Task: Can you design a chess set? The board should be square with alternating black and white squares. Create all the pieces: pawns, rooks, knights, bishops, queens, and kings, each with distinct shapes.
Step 1681:
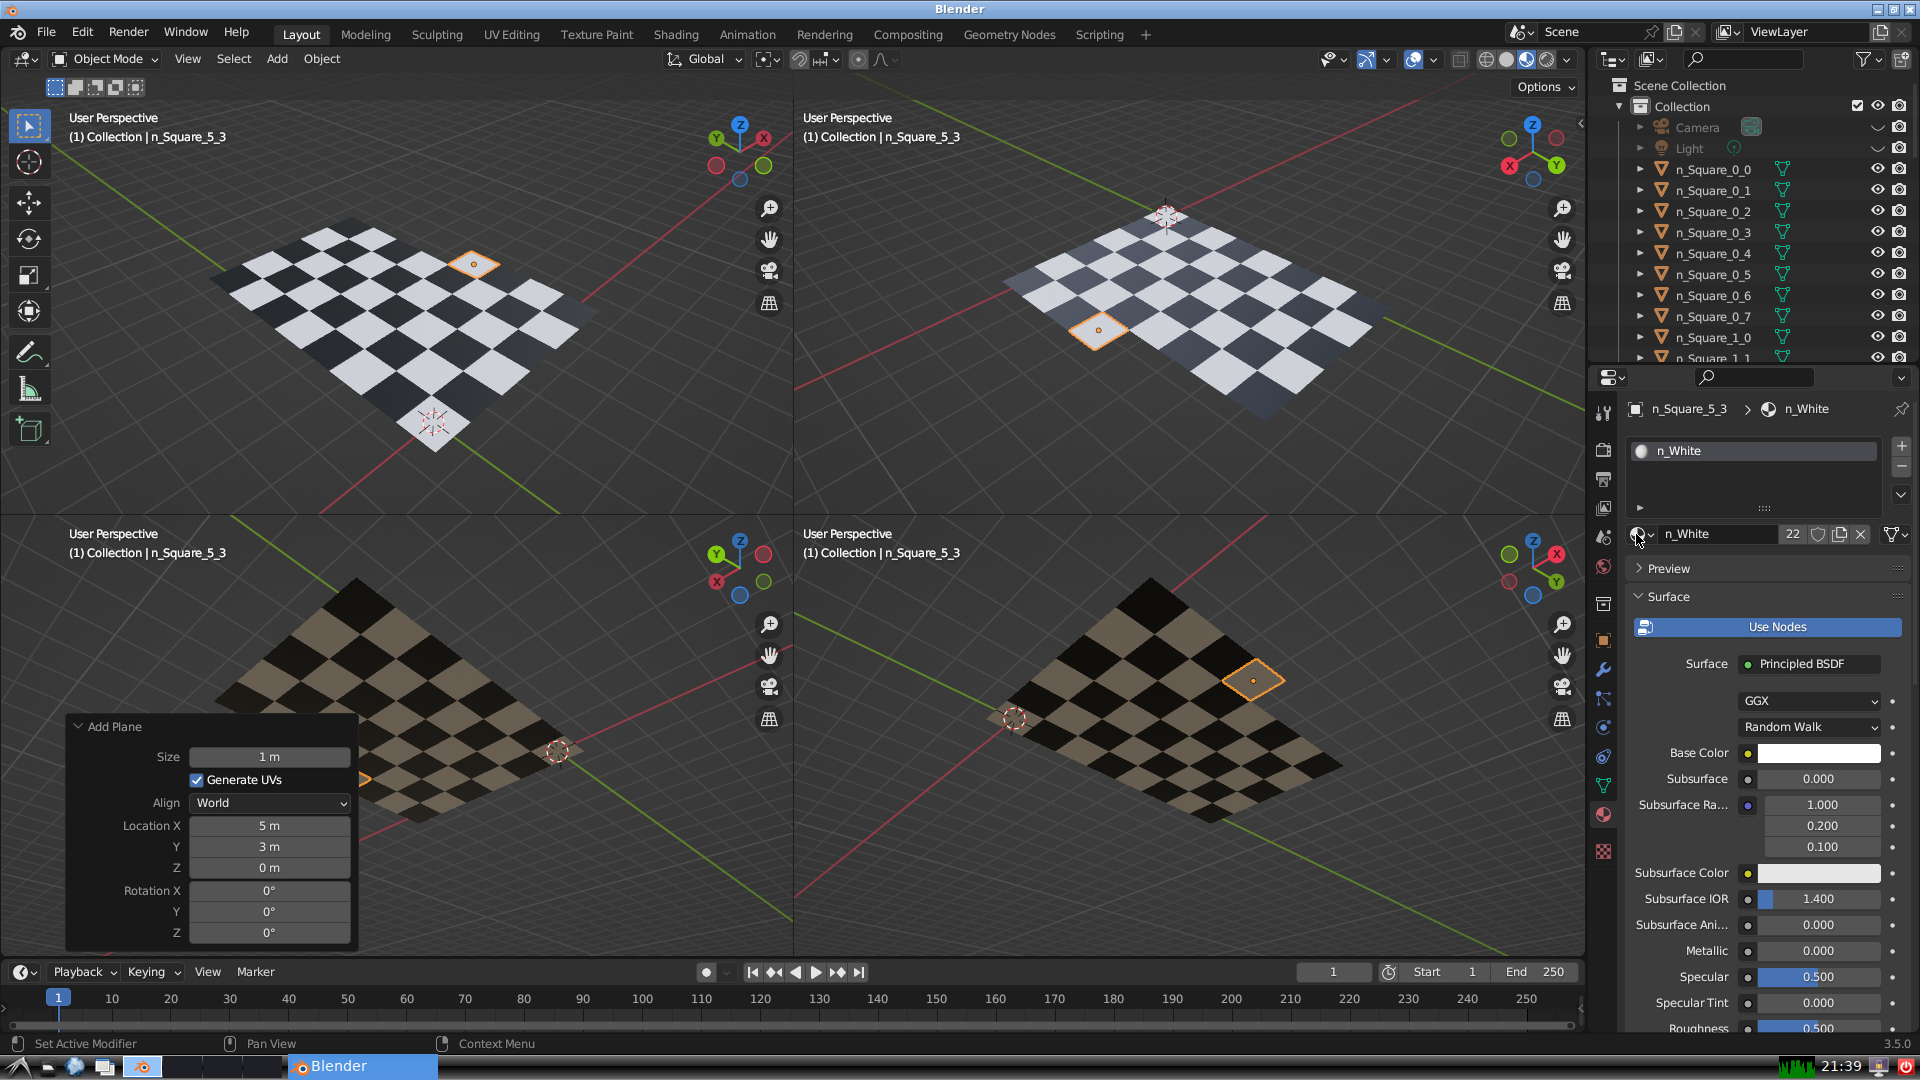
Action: {"mouse_move": [278, 58]}